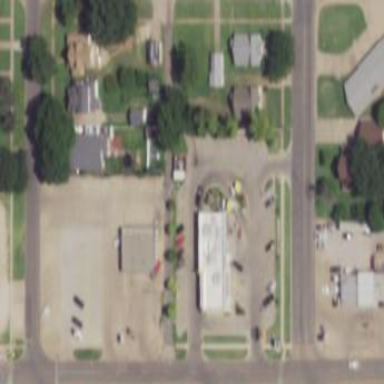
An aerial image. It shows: Fast food restaurant in commercial area.